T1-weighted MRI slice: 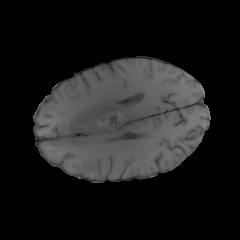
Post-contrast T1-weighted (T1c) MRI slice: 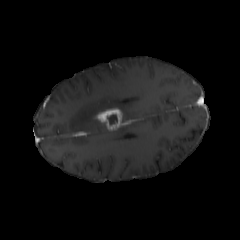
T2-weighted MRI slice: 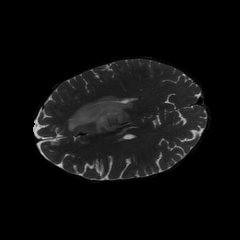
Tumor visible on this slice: yes